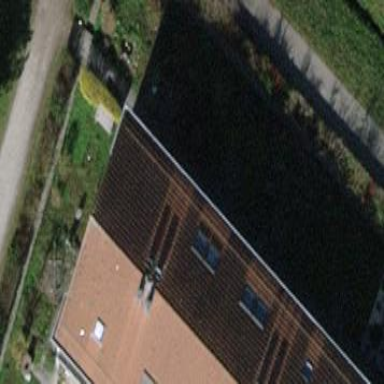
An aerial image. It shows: Terrace building.